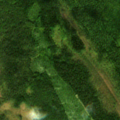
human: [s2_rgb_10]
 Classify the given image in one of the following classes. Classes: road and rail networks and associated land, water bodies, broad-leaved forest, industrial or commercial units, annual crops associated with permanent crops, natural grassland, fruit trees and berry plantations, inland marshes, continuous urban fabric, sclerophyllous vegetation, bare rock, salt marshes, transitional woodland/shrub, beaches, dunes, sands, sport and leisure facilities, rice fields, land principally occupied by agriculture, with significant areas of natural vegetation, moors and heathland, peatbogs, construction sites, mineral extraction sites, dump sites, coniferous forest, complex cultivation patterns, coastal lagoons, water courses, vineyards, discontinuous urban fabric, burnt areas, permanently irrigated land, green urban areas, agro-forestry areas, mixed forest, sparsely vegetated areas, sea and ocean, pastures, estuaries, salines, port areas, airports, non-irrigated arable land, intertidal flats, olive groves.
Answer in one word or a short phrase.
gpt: coniferous forest, mixed forest, peatbogs